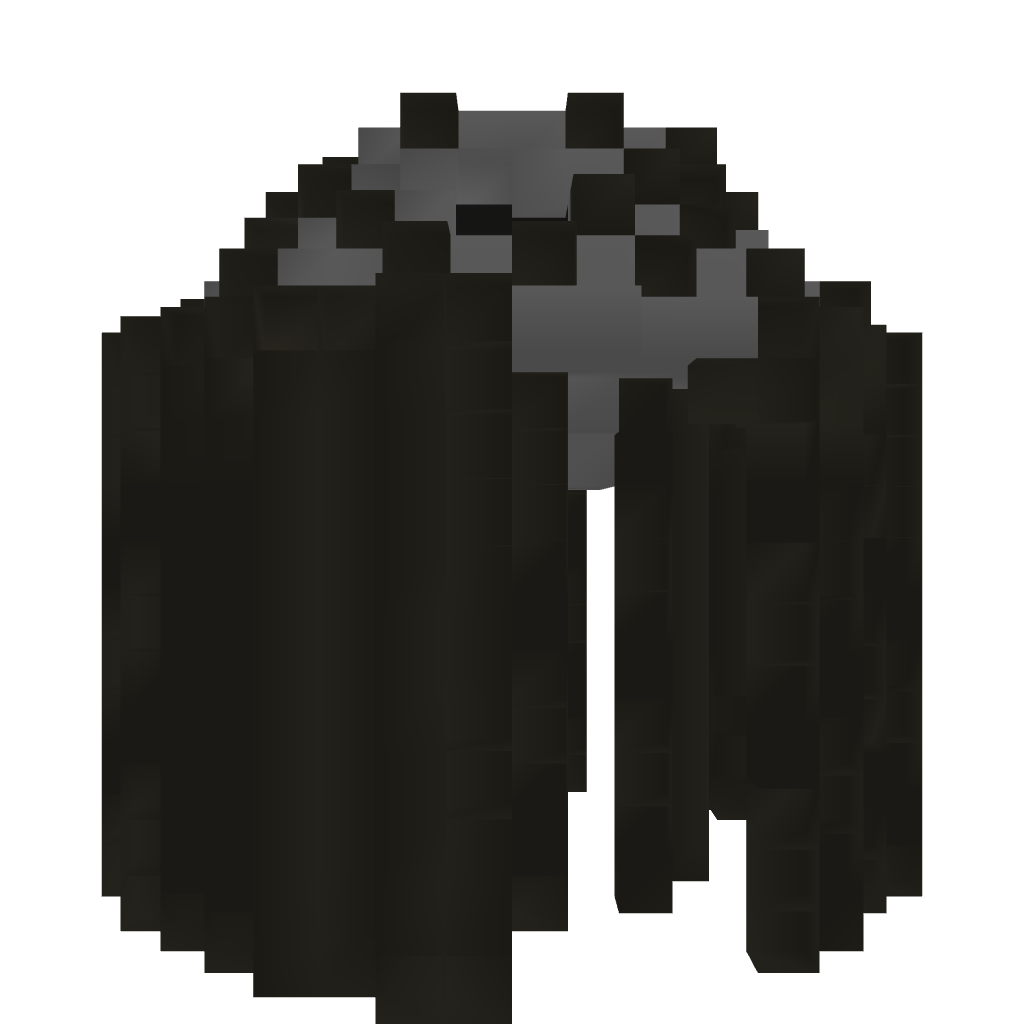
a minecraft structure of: Simple Jungle Tree House